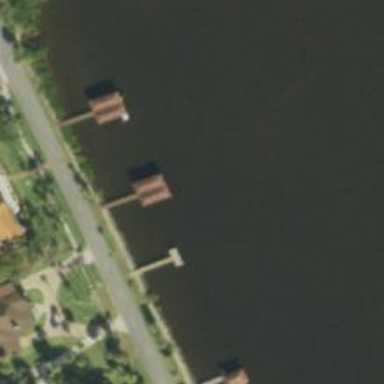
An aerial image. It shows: Man-made pier.